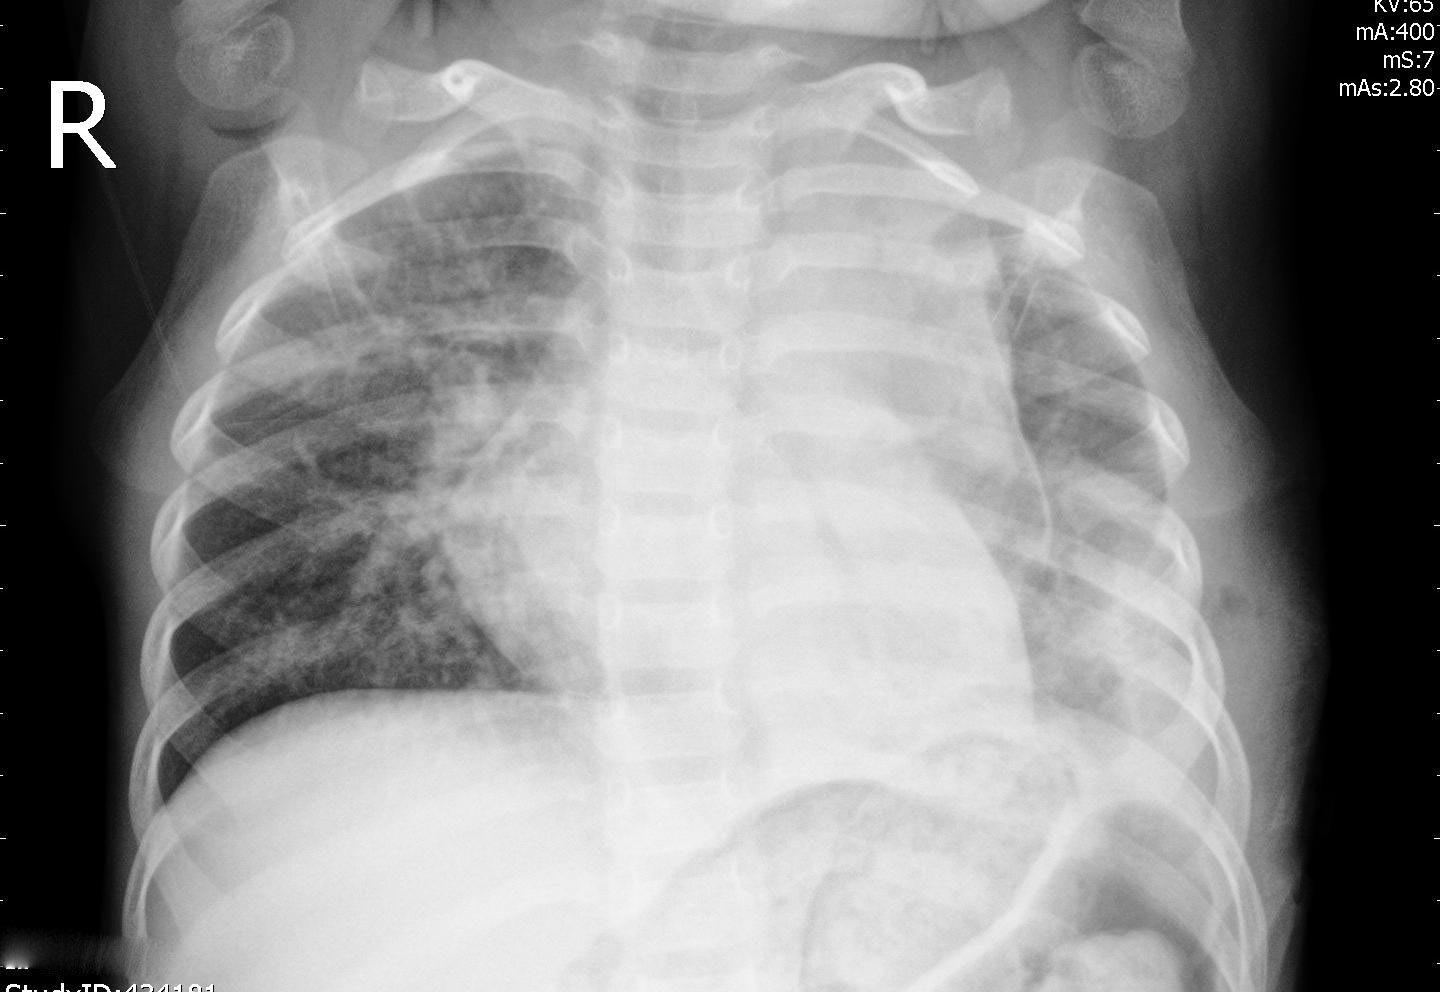
Diagnosis: PNEUMONIA